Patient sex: M
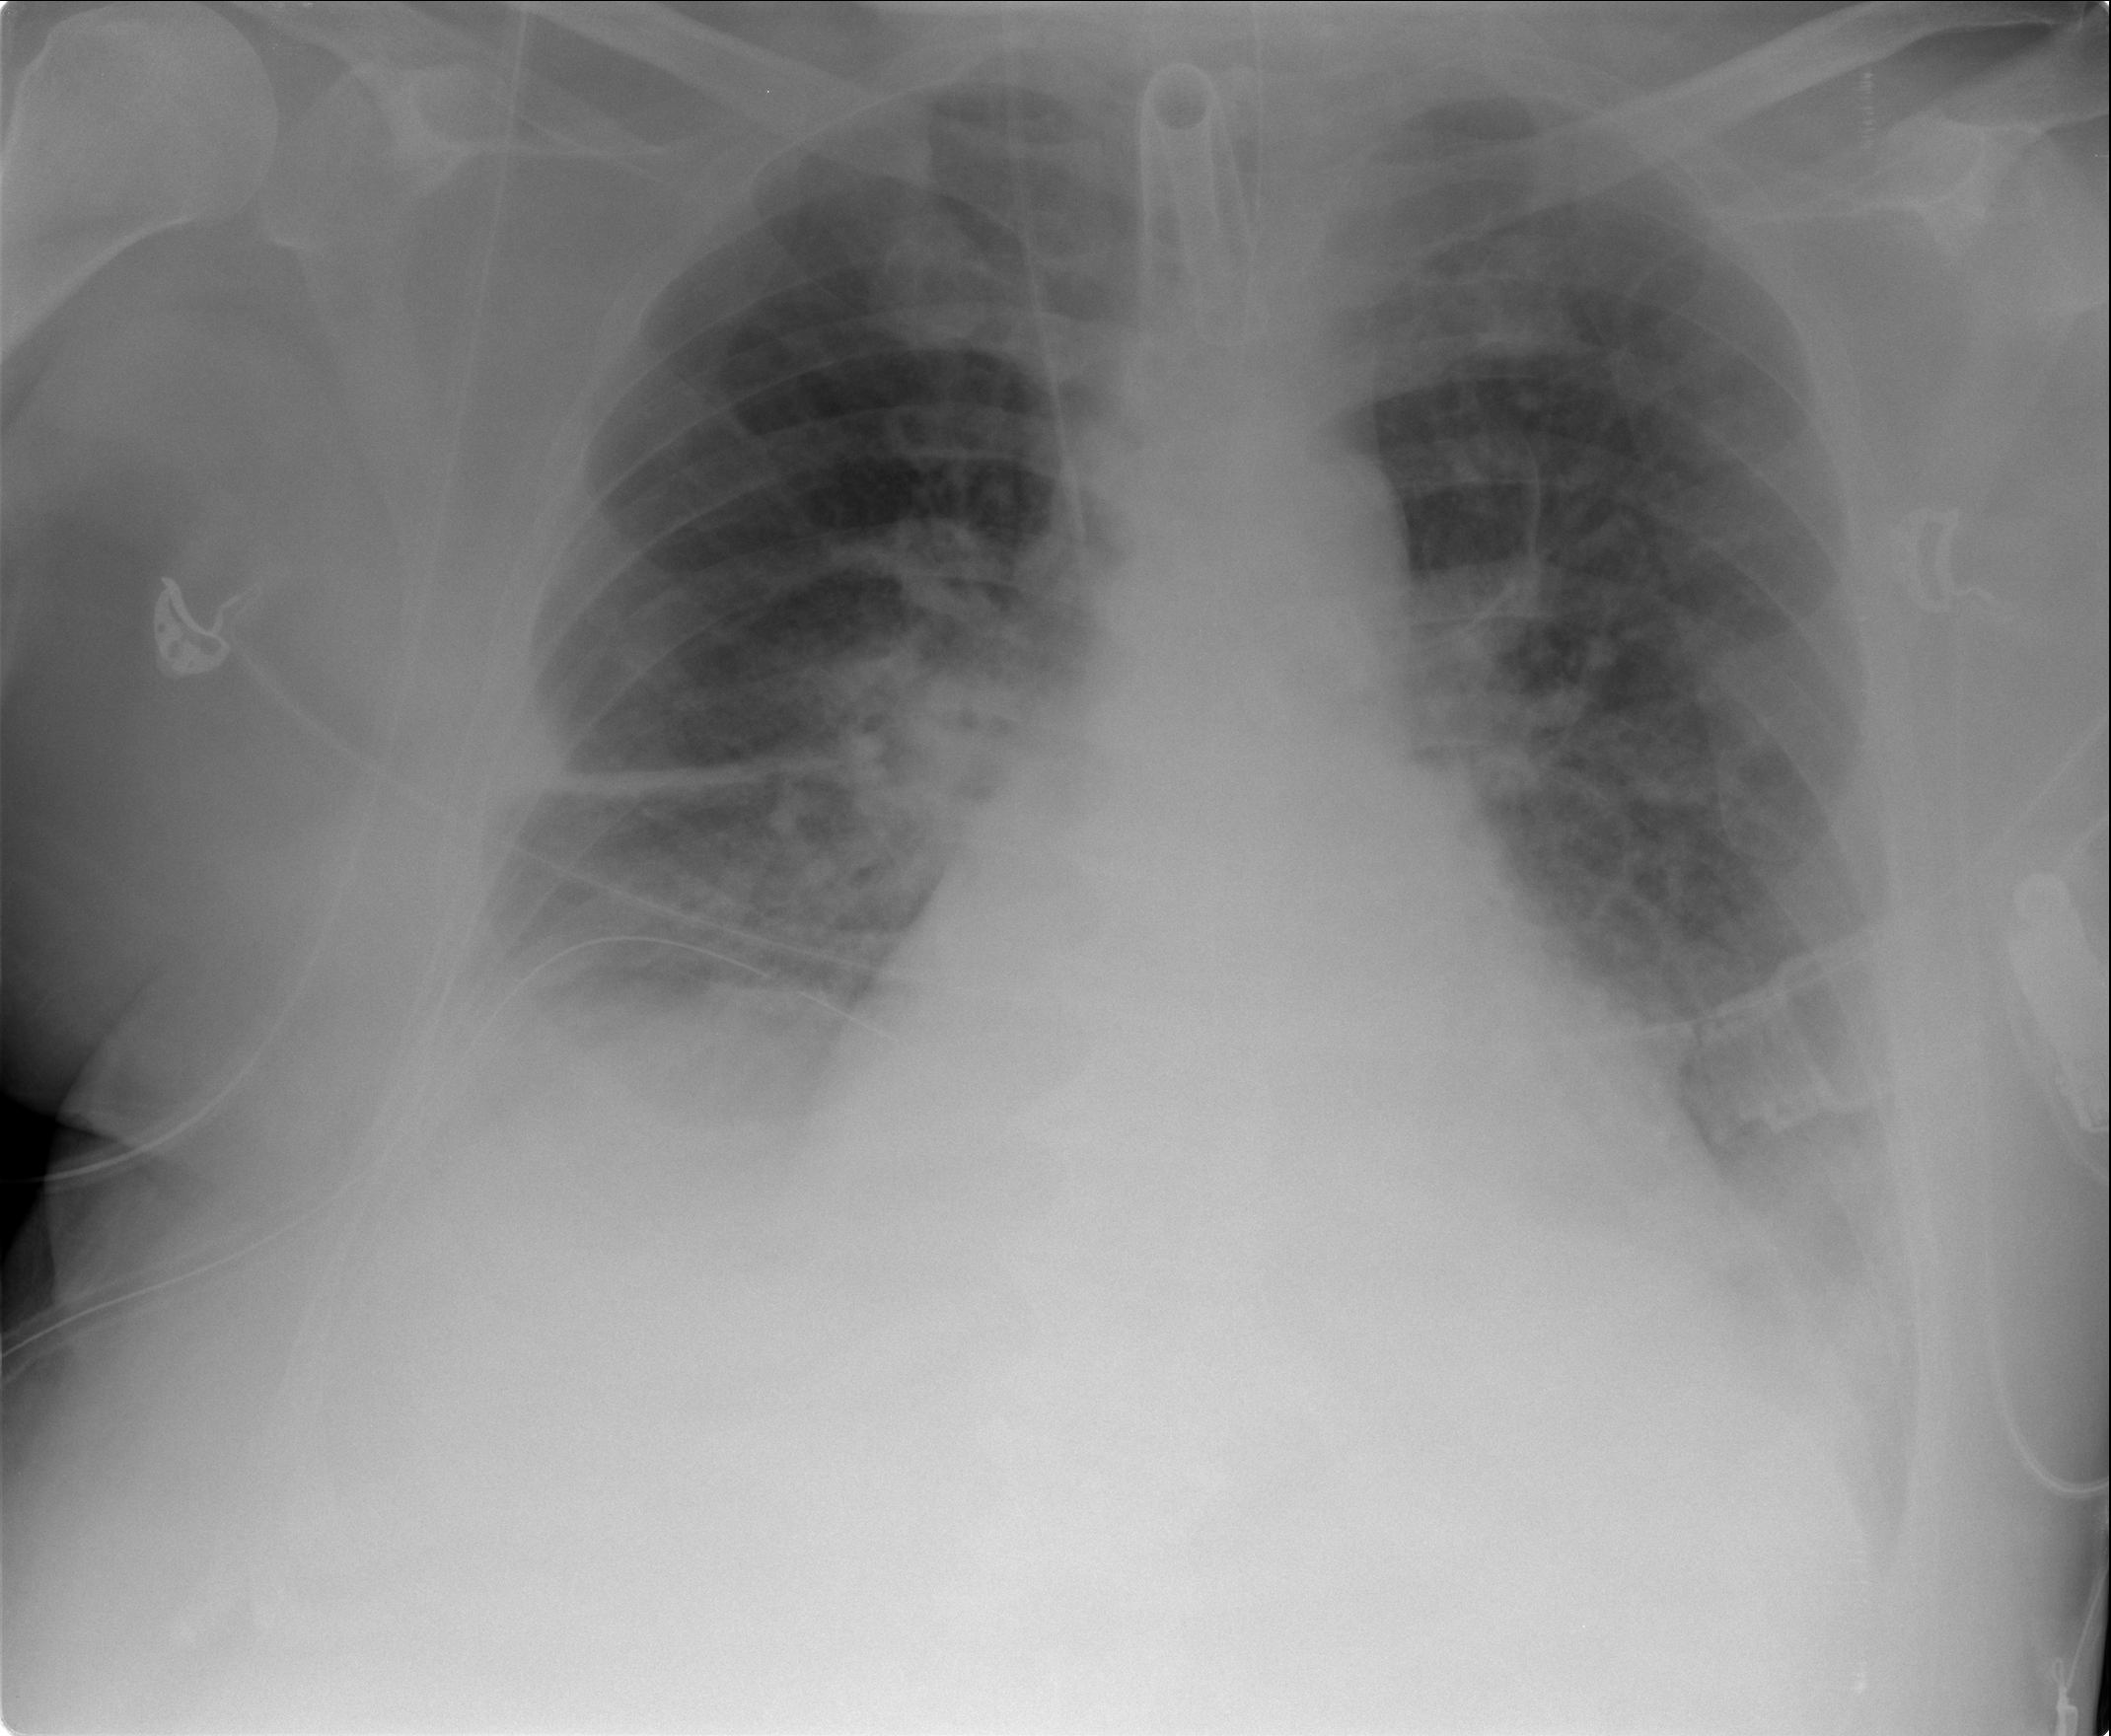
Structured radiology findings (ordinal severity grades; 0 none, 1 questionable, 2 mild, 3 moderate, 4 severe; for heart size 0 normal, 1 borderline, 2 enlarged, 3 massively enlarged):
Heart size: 2
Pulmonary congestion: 3
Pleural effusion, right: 2
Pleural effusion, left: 2
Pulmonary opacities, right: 2
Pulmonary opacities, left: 2
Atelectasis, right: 3
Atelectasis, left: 3